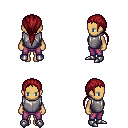
a pixel art fantasy rpg character, female body template, human, tanned skin, steel chest armor, magenta pants, brunette ponytail hairstyle, metal boots, four views (front, back, left, right), 2x2 character sprite sheet, small pixel art, hard edges, no anti-aliasing